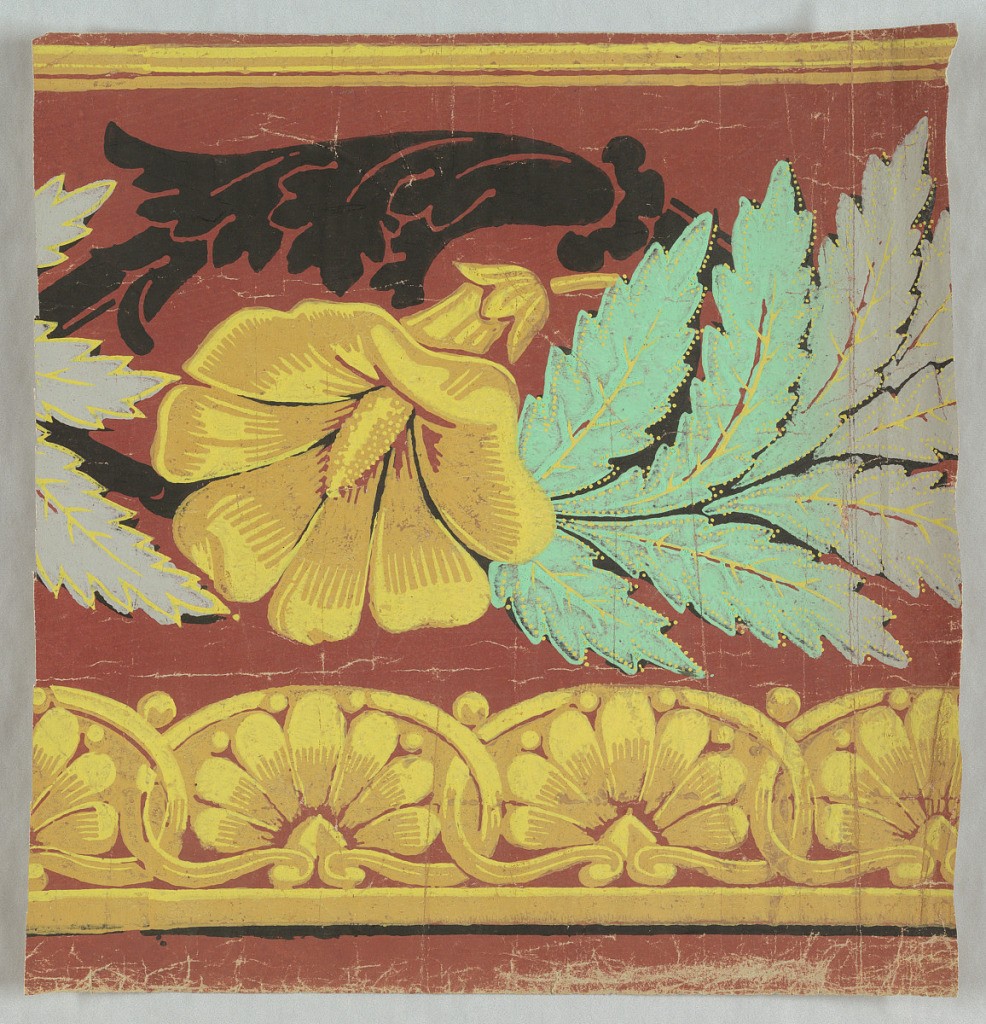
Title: Border
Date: ca. 1825
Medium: Block-printed
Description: Yellow flower beneath black acanthus foliage, alternating with branch of leaves which change from green to gray. Band of anthemia-like motifs run along bottom edge. Printed on deep red ground.